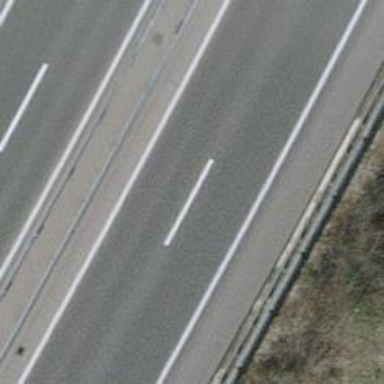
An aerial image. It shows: Motorway.